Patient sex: M
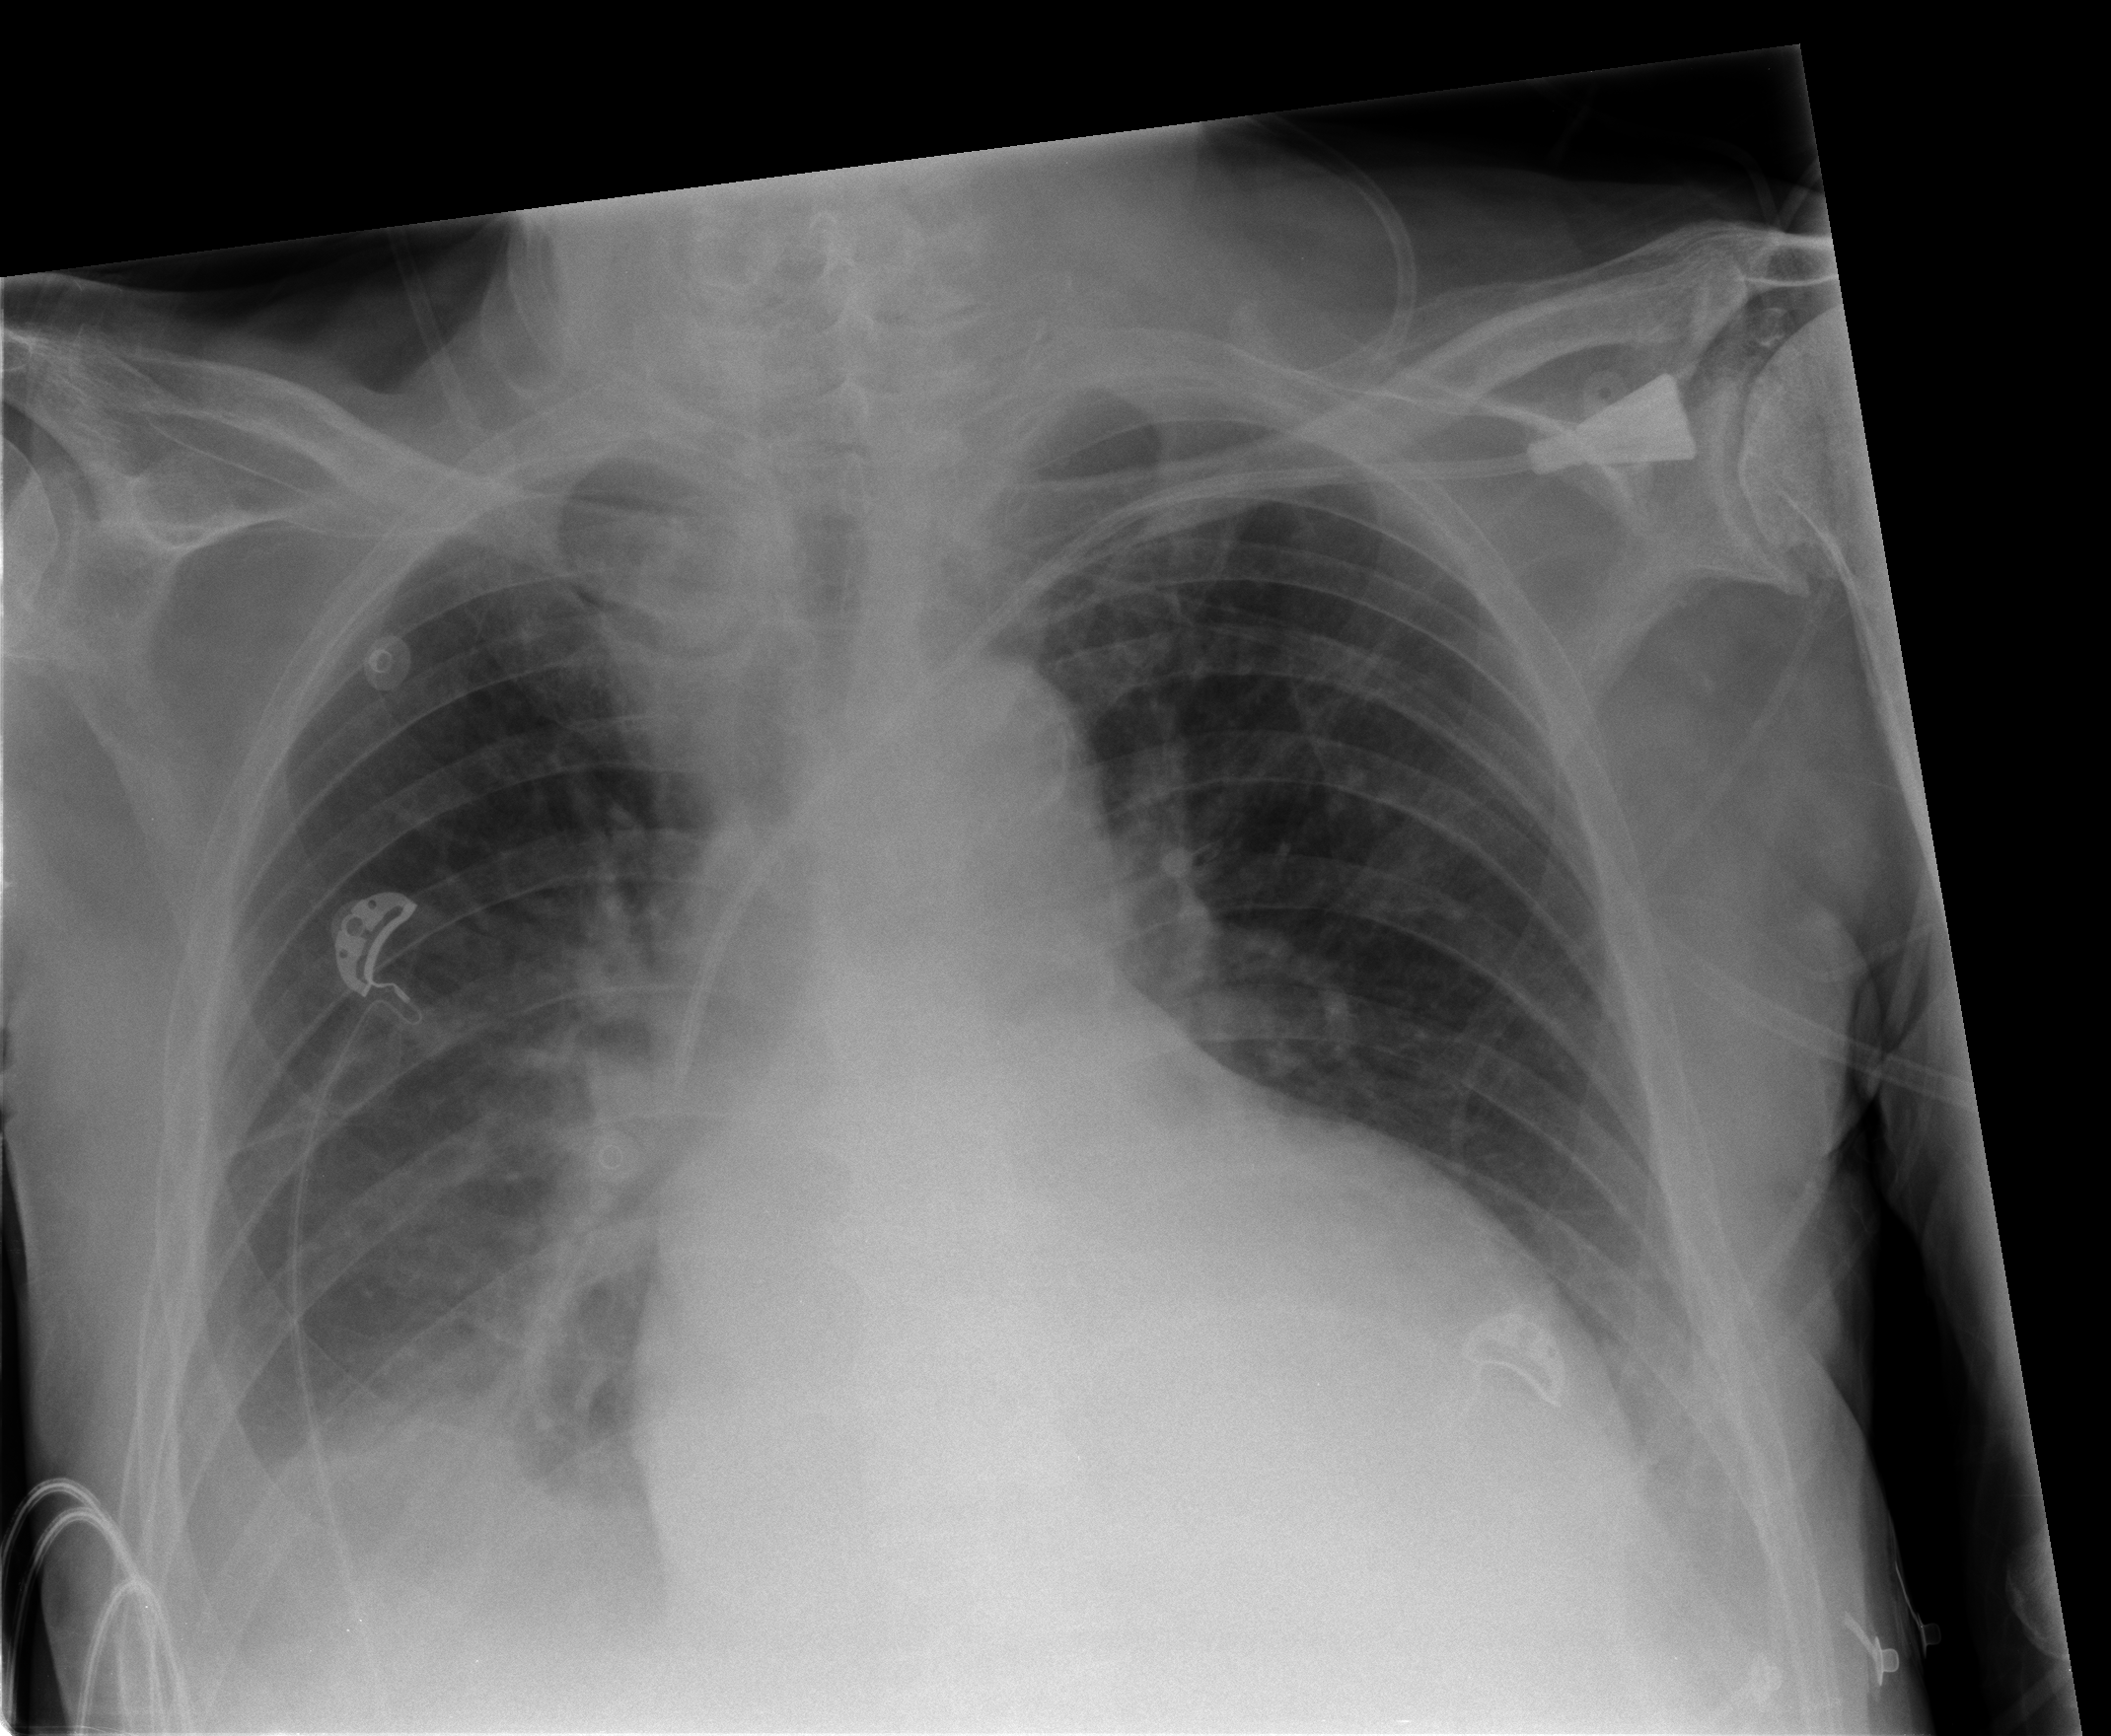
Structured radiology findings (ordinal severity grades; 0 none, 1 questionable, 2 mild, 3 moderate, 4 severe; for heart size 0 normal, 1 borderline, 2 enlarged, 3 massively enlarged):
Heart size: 3
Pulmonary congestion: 2
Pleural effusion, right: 3
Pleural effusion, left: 2
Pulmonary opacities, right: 0
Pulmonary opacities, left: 0
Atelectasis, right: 2
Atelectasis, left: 2